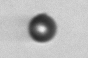
Label: bead